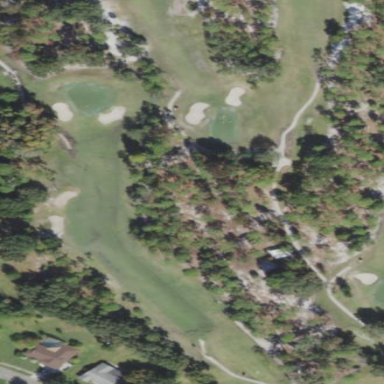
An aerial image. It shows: Scenic golf fairway.